Interaction volume radius: 10 \u00c5
Interaction volume height: 30 \u00c5
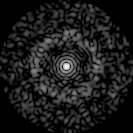
Disorder parameter: 0.8448